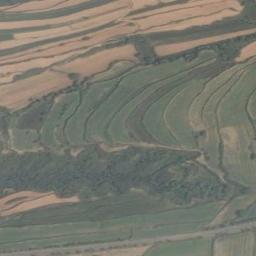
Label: terrace